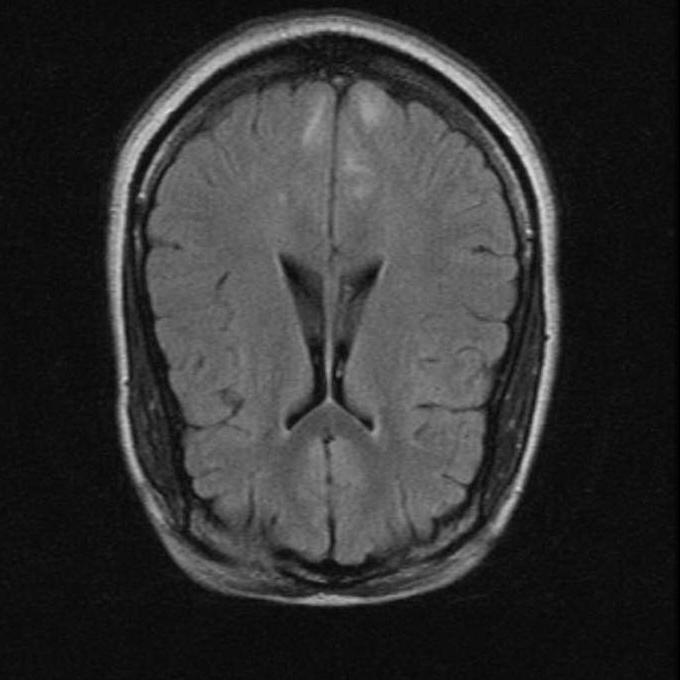
Label: notumor